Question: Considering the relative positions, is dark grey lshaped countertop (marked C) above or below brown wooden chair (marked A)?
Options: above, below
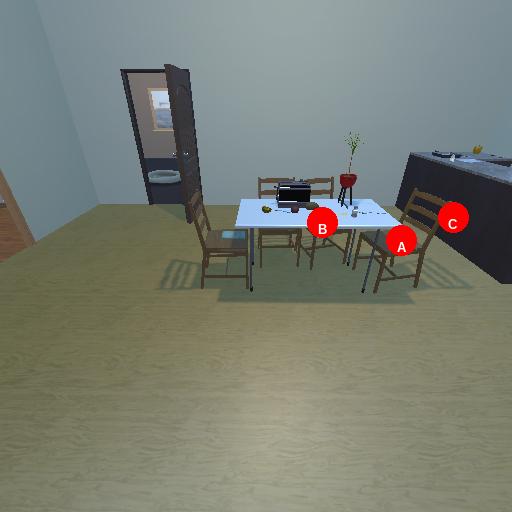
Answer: above